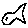
Label: fish